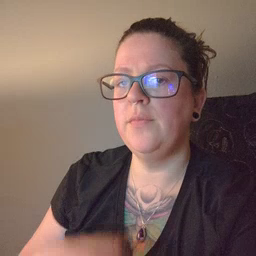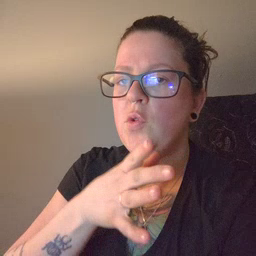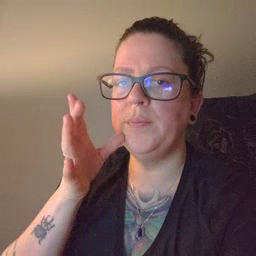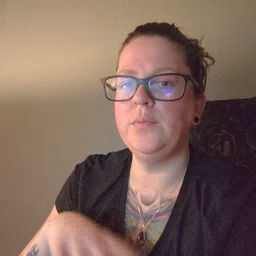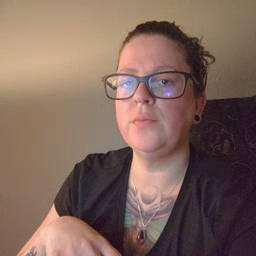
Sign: farm